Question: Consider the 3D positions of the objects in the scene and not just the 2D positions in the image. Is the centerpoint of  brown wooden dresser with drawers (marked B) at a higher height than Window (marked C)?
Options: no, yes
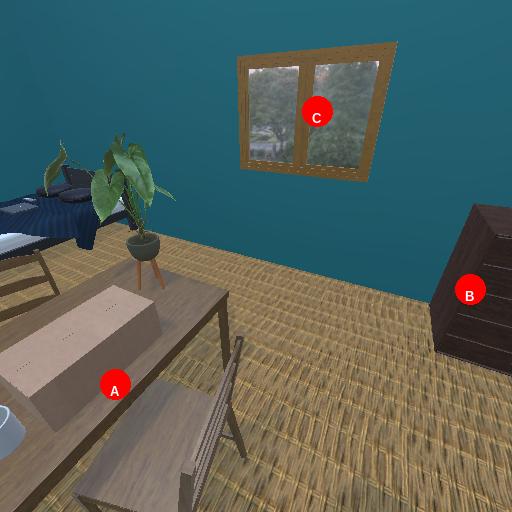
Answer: no